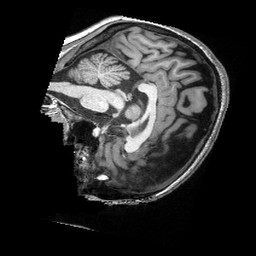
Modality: T1w
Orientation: sagittal
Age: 22
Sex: female